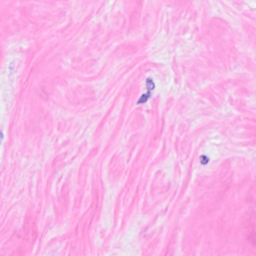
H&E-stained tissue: Breast